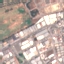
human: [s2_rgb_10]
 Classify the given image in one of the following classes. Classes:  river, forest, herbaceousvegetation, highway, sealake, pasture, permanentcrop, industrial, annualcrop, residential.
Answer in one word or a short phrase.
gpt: Industrial